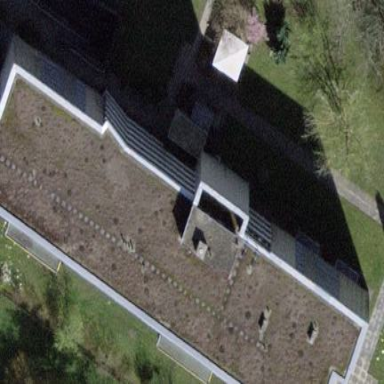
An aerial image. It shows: Flat-roofed building.